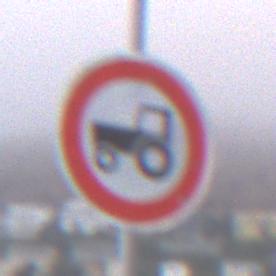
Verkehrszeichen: VerbotKraftfahrzeugeZuegeNichtSchneller25
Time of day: SunriseSunset
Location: Outdoor (Beach)
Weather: Overcast
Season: NotSpecified
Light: Natural